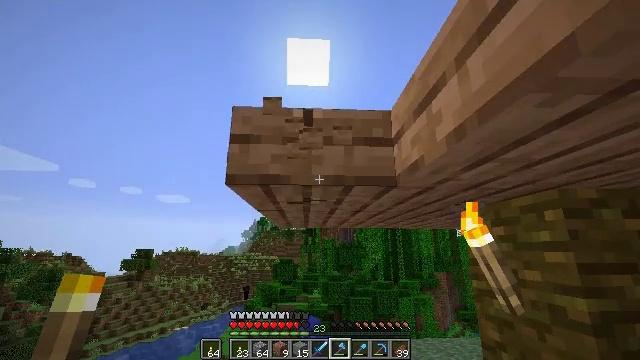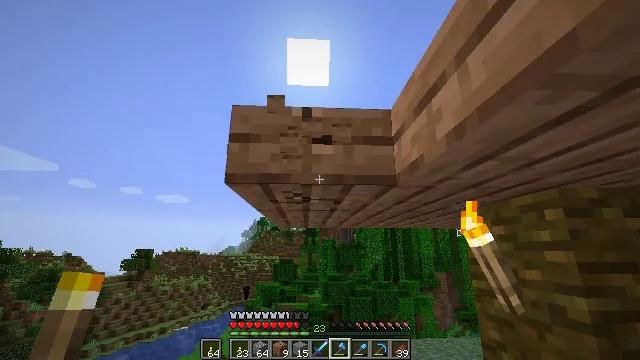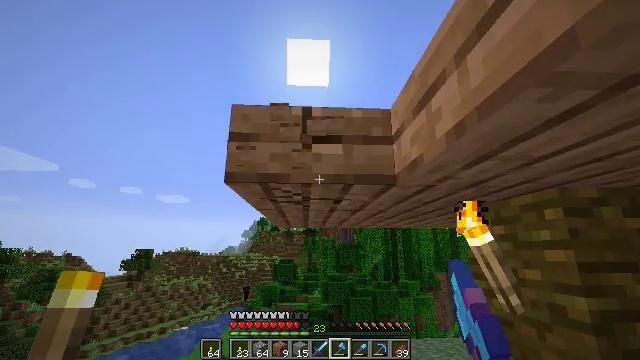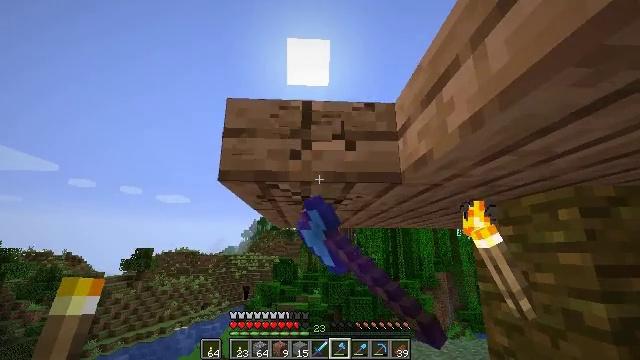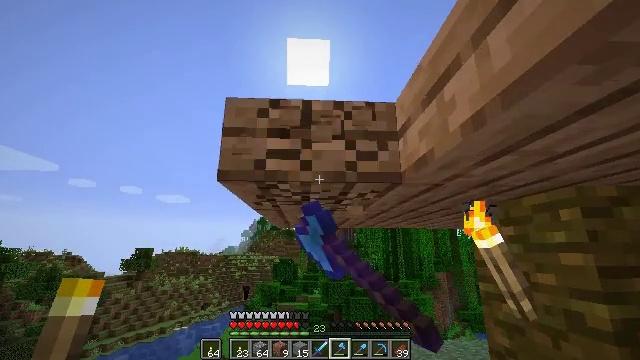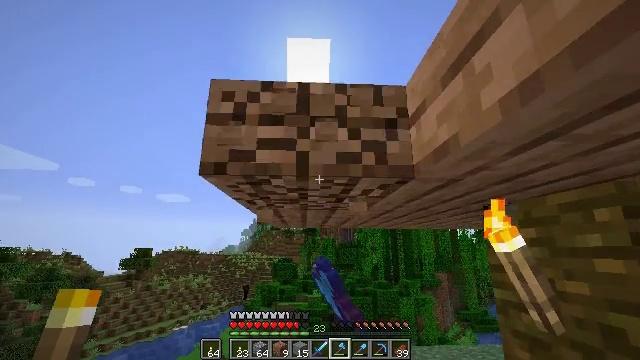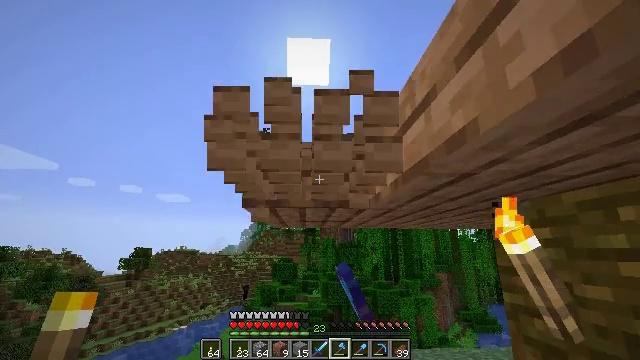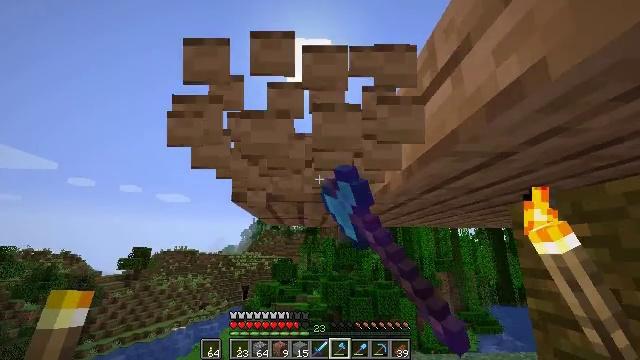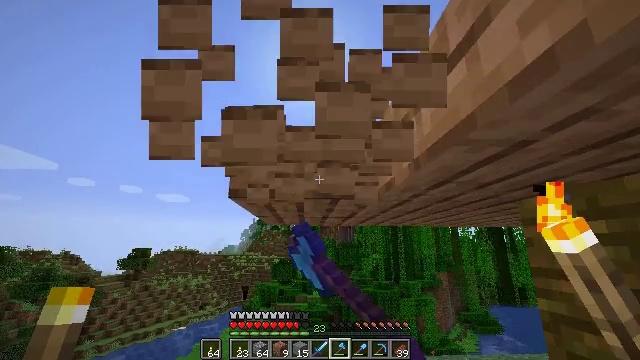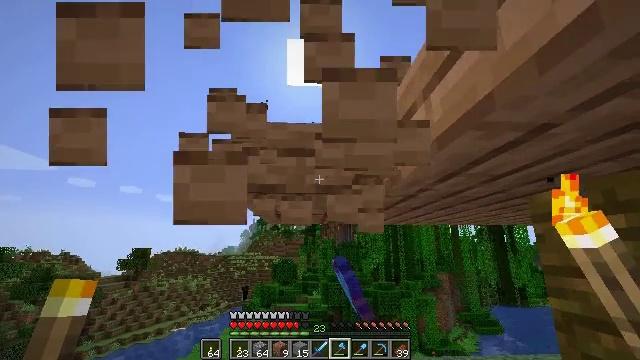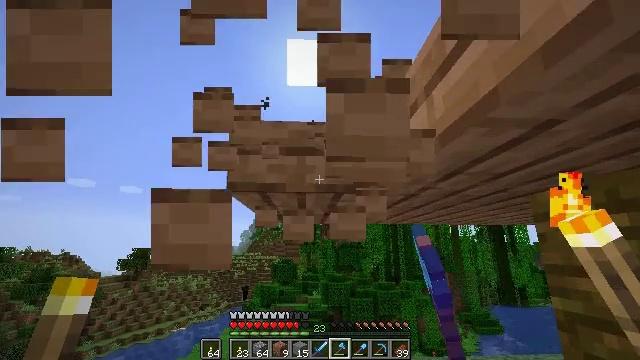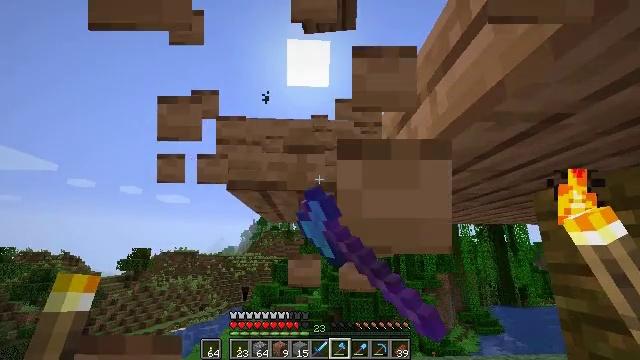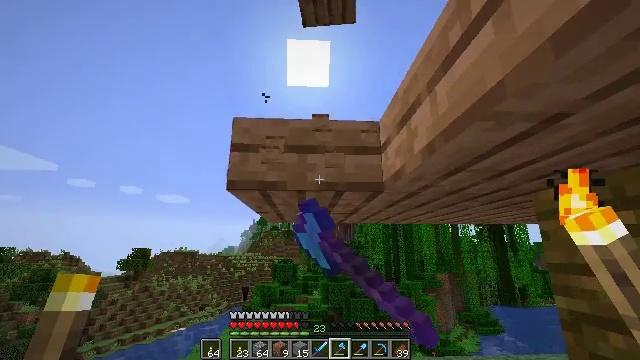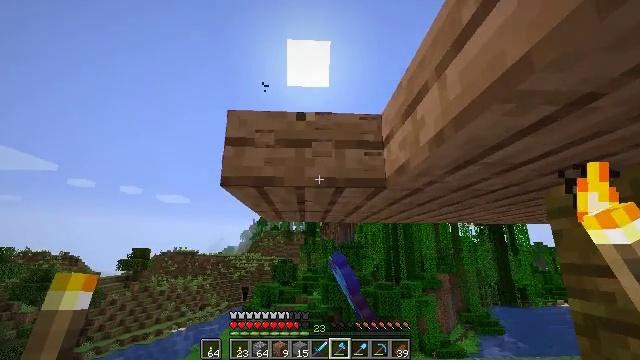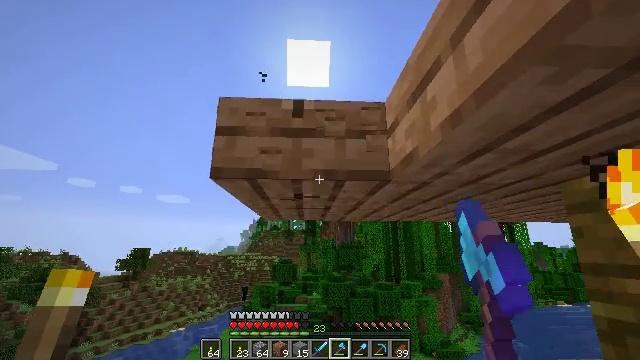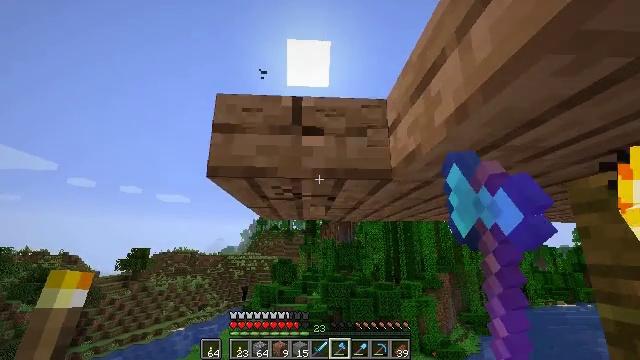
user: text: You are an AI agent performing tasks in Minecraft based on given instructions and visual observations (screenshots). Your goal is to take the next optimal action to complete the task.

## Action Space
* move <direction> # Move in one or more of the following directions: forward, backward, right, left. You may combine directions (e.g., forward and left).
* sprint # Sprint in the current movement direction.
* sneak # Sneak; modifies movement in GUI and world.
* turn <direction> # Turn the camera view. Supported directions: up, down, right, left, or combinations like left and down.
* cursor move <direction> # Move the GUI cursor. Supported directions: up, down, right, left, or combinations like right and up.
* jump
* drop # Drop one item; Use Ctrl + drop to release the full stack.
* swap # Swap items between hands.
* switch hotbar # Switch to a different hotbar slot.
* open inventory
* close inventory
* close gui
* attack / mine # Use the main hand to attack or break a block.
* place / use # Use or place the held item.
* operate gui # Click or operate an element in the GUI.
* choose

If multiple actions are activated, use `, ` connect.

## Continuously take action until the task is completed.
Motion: motion action
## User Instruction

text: Remove the jungle slab block.
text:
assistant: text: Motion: attack / mine
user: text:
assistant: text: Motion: attack / mine
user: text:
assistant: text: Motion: move forward, attack / mine
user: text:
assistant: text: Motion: move forward, attack / mine
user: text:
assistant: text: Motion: move forward, attack / mine
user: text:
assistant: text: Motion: move forward, attack / mine
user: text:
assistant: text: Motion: attack / mine
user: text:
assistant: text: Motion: attack / mine
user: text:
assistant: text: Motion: attack / mine
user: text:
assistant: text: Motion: attack / mine
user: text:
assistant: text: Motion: attack / mine
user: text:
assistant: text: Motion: attack / mine
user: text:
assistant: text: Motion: move forward, attack / mine
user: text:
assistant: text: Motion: move forward, attack / mine
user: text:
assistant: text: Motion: move forward, attack / mine
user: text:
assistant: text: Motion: move forward, attack / mine
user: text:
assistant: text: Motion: attack / mine
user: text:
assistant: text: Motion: attack / mine
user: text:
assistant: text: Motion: attack / mine
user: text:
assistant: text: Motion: attack / mine
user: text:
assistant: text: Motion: attack / mine
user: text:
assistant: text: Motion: move forward, attack / mine
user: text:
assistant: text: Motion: move forward, attack / mine
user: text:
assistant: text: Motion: move forward, attack / mine
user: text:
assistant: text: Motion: move forward, attack / mine
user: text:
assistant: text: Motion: attack / mine
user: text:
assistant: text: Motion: attack / mine
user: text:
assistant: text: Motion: attack / mine
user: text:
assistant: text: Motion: attack / mine
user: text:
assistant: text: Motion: attack / mine